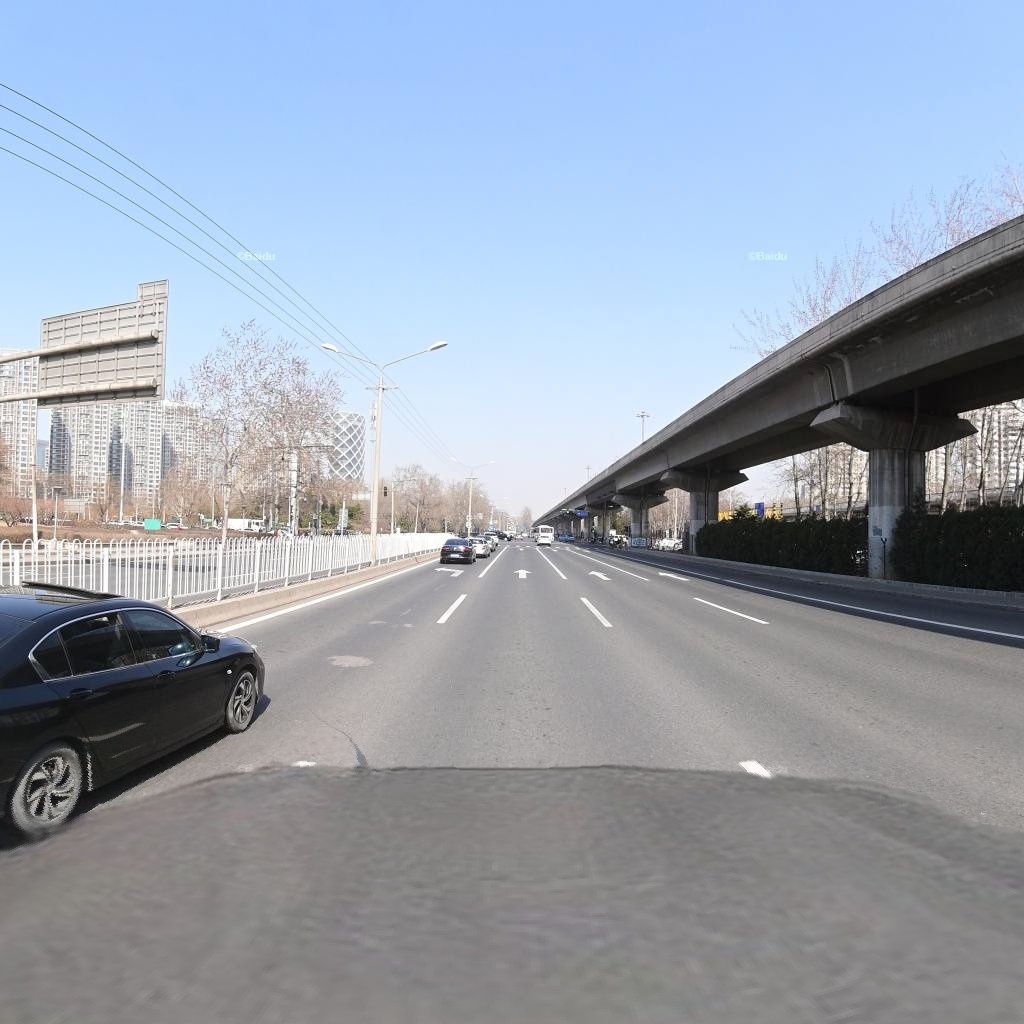
Region: Chaoyang
Road damage annotations: longitudinal patch